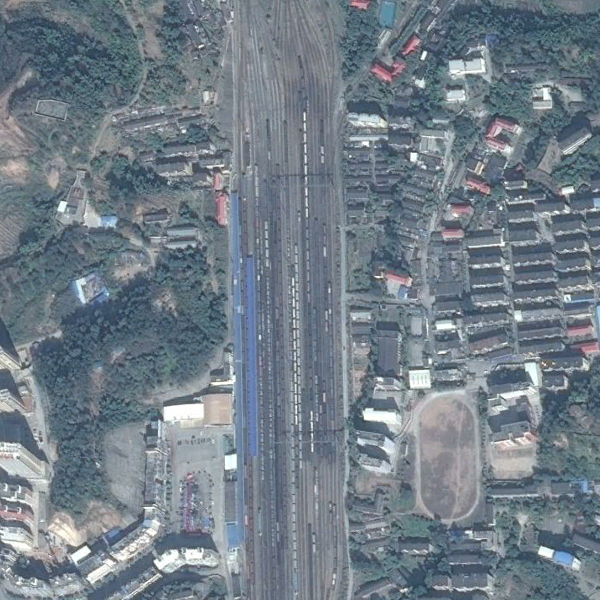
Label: RailwayStation